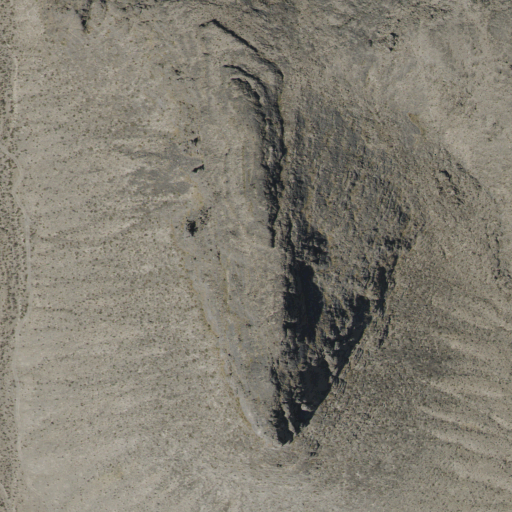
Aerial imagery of mountain in Utah named Steamboat Mountain containing only shrub